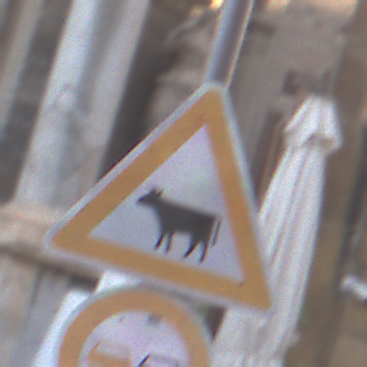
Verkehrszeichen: ViehtriebRechts
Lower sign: Ueberholverbot
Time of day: MorningAfternoon
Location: Outdoor (Urban)
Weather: PartlyCloudy
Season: NotSpecified
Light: Natural